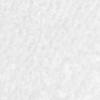
Label: no_change